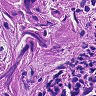
Metastatic tissue present: yes